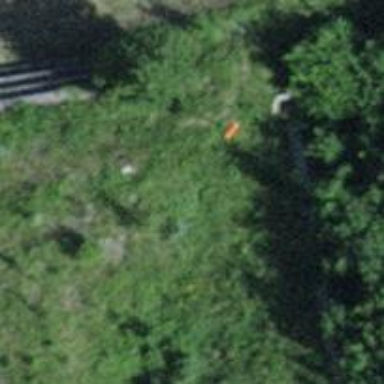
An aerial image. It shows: View of pole with roofed pipeline marker.